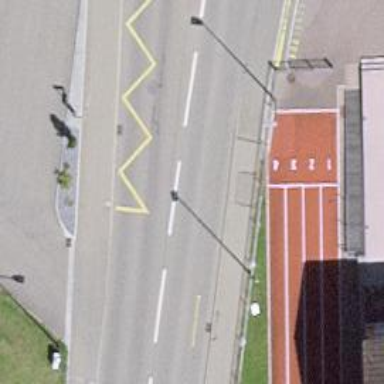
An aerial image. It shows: Bus stop with stop position for public transport.